Field crop: maize
Growth stage: 1
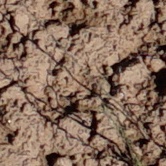
Species: lolium